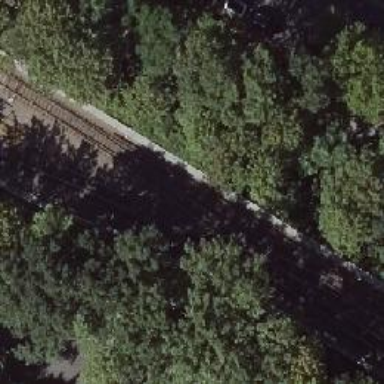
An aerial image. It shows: Electrified rail with power source at the top.